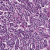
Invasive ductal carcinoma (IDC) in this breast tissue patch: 1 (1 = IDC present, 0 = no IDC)